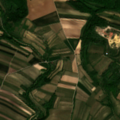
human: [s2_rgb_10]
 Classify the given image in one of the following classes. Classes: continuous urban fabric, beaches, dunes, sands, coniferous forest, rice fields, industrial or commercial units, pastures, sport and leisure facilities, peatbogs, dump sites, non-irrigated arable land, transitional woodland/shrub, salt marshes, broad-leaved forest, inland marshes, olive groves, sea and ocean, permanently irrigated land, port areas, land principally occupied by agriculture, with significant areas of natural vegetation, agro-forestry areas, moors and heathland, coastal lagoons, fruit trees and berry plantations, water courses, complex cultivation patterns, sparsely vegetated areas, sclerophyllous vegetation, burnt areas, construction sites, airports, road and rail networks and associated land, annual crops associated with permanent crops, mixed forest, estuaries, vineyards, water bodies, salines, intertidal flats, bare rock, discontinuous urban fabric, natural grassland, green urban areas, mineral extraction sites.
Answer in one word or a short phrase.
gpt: non-irrigated arable land, vineyards, broad-leaved forest